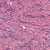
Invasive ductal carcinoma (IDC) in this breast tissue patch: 1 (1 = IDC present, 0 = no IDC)